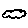
Label: cloud